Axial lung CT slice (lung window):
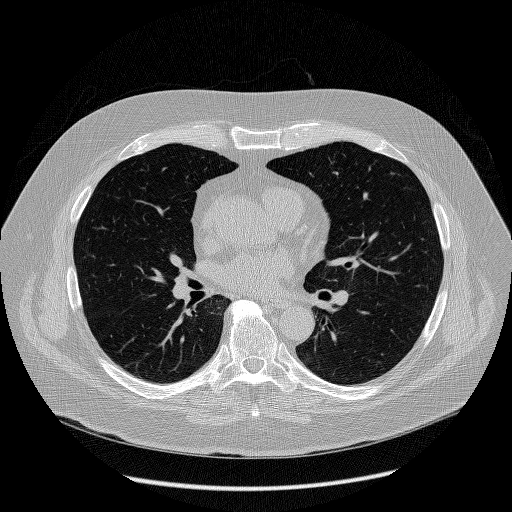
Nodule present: no